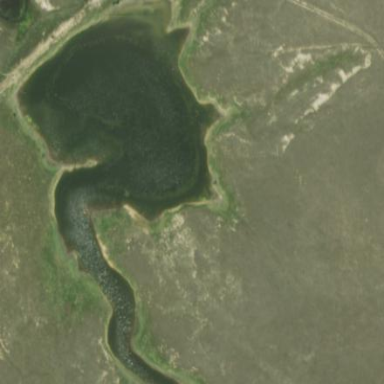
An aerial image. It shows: Reservoir area.